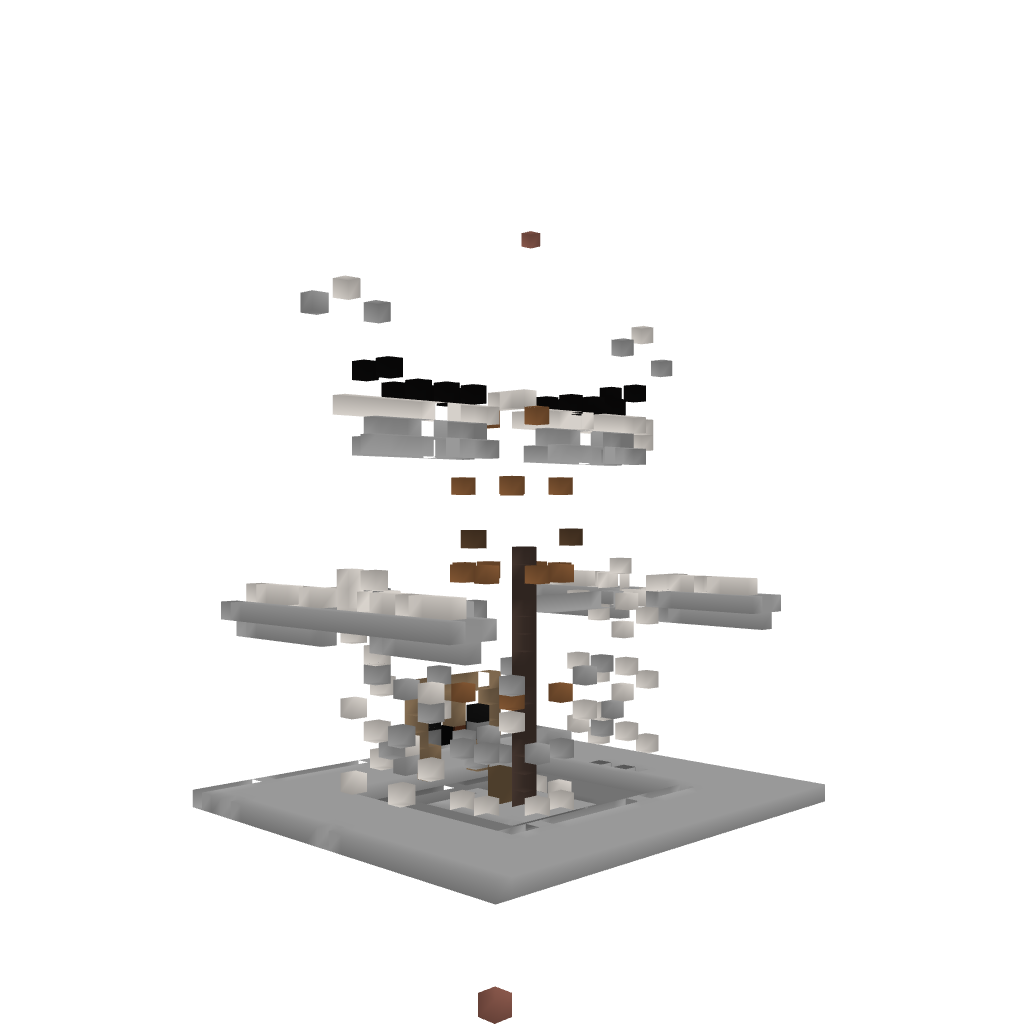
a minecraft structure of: A Majestic Tower